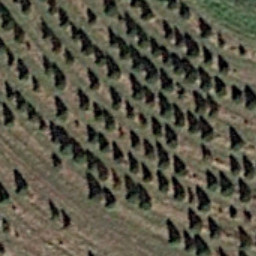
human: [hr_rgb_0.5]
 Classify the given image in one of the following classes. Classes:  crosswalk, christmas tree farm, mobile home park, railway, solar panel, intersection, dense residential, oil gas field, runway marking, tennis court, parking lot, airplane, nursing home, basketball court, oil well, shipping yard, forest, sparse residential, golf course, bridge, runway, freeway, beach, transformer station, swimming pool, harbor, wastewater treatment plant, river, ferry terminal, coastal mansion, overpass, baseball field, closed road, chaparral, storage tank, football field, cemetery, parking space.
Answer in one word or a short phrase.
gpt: christmas tree farm